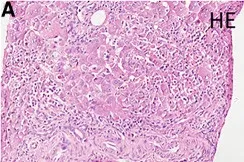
Hematoxylin-eosin (HE) staining of liver tissue sections from Case 1 (age of 8 weeks.
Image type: pathology (h&e)